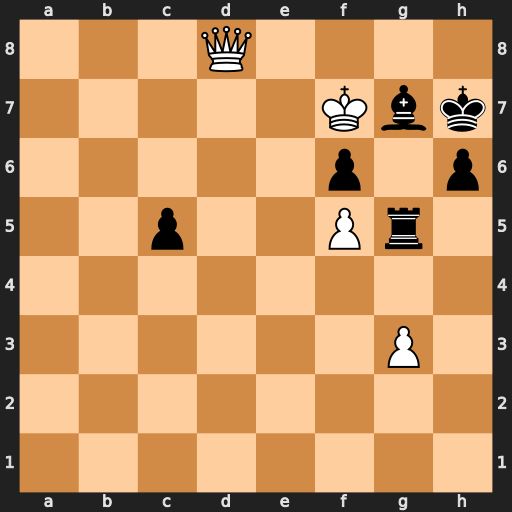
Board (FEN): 3Q4/5Kbk/5p1p/2p2Pr1/8/6P1/8/8
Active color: w
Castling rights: -
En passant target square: -
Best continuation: Qg8#